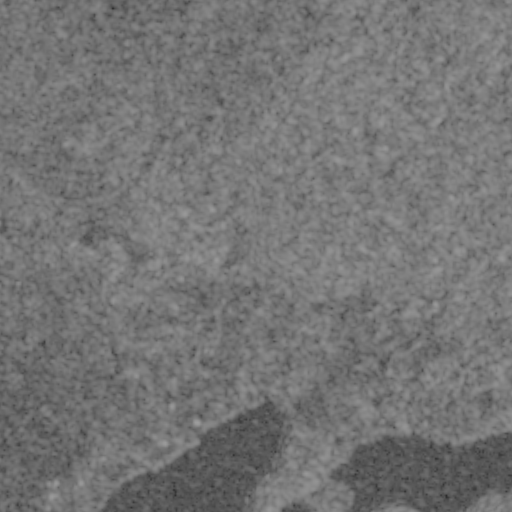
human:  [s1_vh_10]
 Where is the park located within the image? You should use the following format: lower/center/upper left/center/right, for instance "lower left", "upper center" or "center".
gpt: The park is located in the lower center of the image.
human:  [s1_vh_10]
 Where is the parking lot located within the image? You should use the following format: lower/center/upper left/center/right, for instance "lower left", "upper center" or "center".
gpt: The parking lot is located in the lower center of the image.
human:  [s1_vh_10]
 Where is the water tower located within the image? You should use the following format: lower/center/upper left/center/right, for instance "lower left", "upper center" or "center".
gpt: The water tower is located in the lower left of the image.
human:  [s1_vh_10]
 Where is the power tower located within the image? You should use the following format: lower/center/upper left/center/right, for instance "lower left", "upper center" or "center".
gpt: There is no power tower in the image.

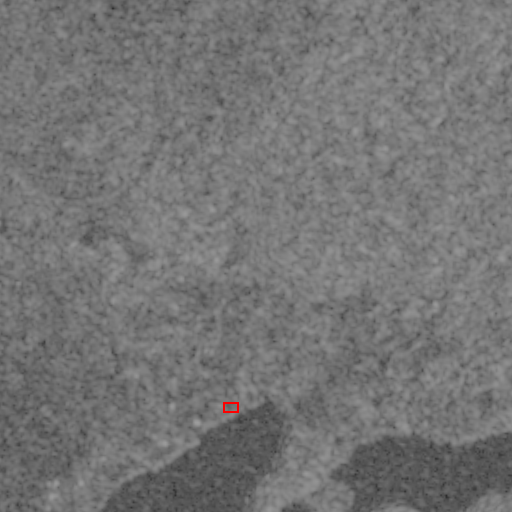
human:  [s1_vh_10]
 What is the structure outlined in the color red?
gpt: The structure outlined in red is a park.
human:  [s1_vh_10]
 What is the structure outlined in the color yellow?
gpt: There is no yellow outline.